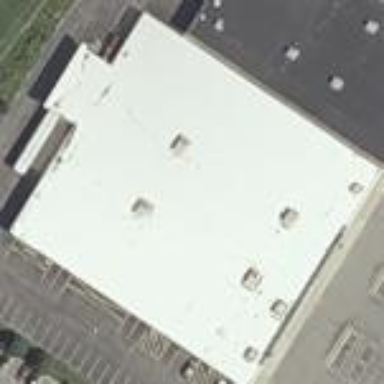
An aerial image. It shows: Retail building that houses furniture shop.